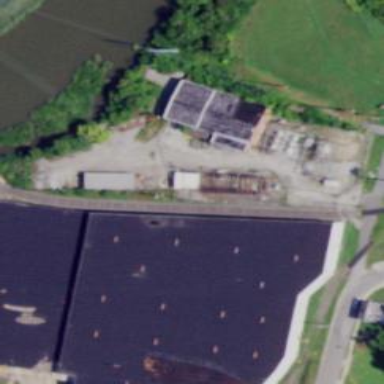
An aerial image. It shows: Minor distribution substation with chain link fence surrounding it.